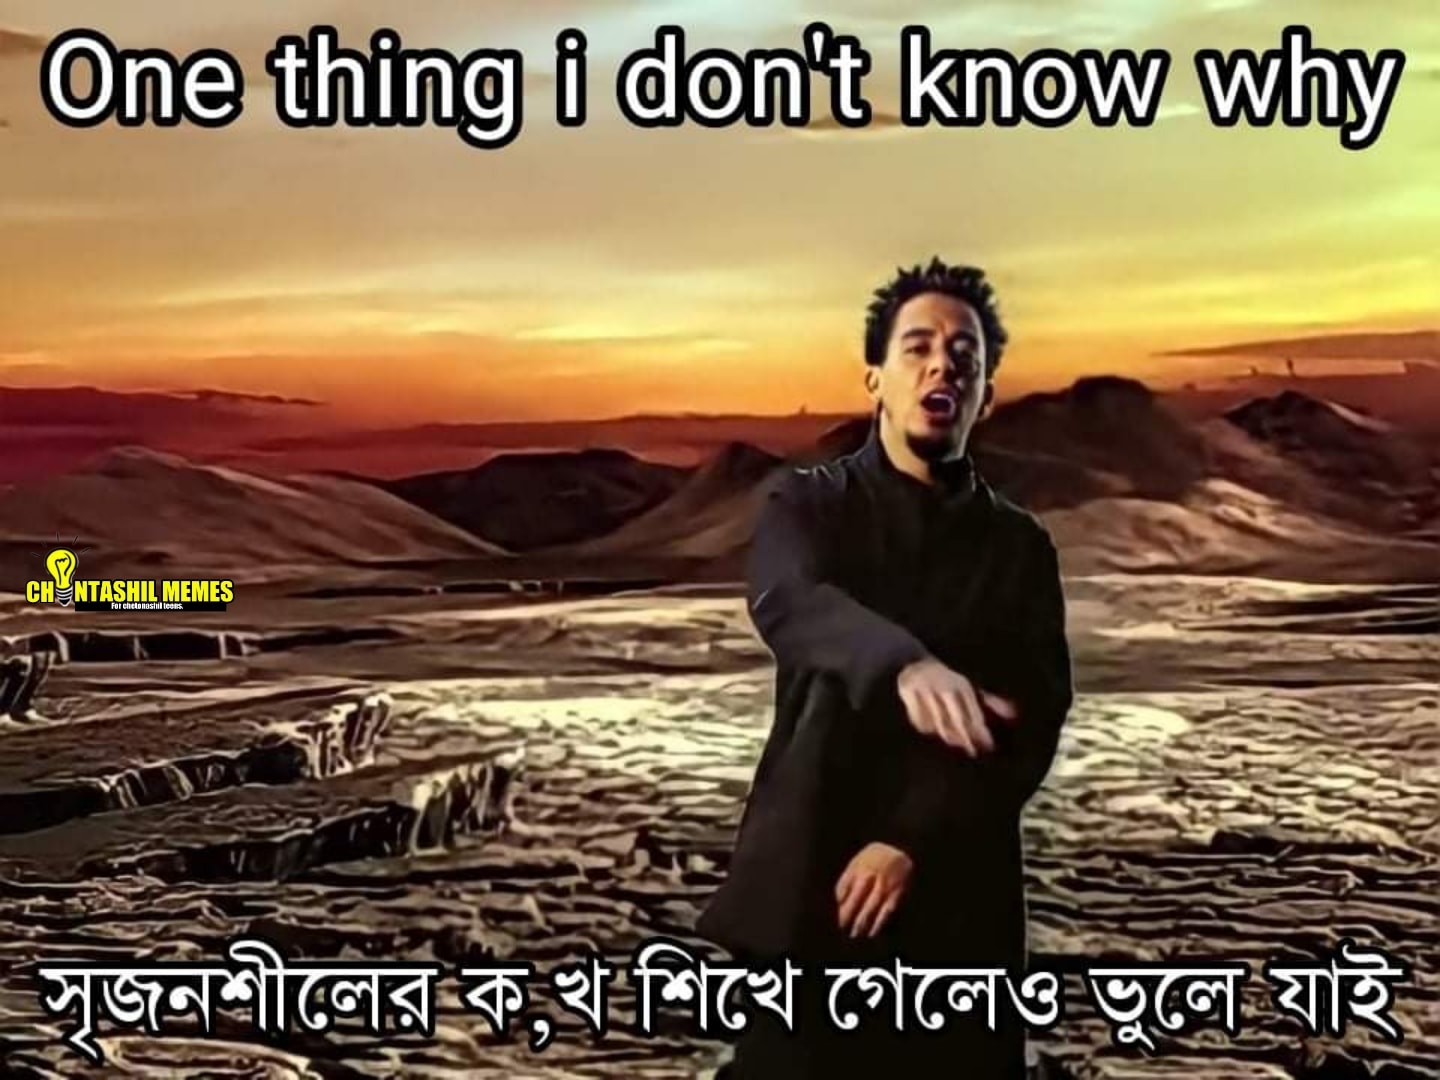
Caption: One thing i don't know why   সৃজনশীলের ক , খ শিখে গেলেও ভুলে যাই
Label: non-hate